Question: I am building a video classification model same as in this video: <URL>
The model predicts which sport is being shown in the video: Tennis, swimming or Boxing.
I already built my model and has a 96% accuracy.
Now, I have a sample video to test my model.
'''
from keras.models import load_model
from collections import deque
import numpy as np
import pickle
import cv2
'''
'''
model = load_model(r"C:\Users\yudishteer.c\Desktop\VideoClassification\video_classification_model\videoclassificationModel")
lb = pickle.loads(open(r"C:\Users\yudishteer.c\Desktop\VideoClassification\video_classification_model\videoclassificationBinarizer.pickle", "rb").read())
outputvideo = r"C:\Users\yudishteer.c\Desktop\VideoClassification\video_classification_model\outputvideo\demo_output.avi"
mean = np.array([123.68, 116.779, 103.939], dtype = "float32")
Queue = deque(maxlen=128)
'''
'''
capture_video=cv2.VideoCapture(r"C:\Users\yudishteer.c\Desktop\VideoClassification\video_classification_model\demo_video.mp4")
writer = None
(Width, Height) = (None, None)
while True:
(taken, frame) = capture_video.read()
if not taken:
break
if Width is None or Height is None:
(Width, Height) = frame.shape[:2]
output = frame.copy()
frame = cv2.cvtColor(frame, cv2.COLOR_BGR2RGB)
frame = cv2.resize(frame, (224,224)).astype("float32")
frame -= mean
preds = model.predict(np.expand_dims(frame, axis=0))[0]
Queue.append(preds)
results = np.array(Queue).mean(axis = 0)
i = np.argmax(results)
label = lb.classes_[i]
text = "The game is {}".format(label)
cv2.putText(output, text, (45,60), cv2.FONT_HERSHEY_SIMPLEX, 1.25, (255,0,0),5)
if writer is None:
fourcc = cv2.VideoWriter_fourcc(*'MJPG')
writer = cv2.VideoWriter('demo_output.mp4', fourcc, 10, (Width, Height), True)
writer.write(output)
cv2.imshow("In progress", output)
key = cv2.waitKey(1) & 0xFF
if key == ord("q"):
break
print("Finalizing.......")
writer.release()
capture_video.release()
# Closes all the frames
cv2.destroyAllWindows()
'''
When I run the above code, I can see it being classified correctly.
That is, the demo video(demo_video.mp4) is opened and I can see either swimming, tennis, or boxing being displayed at the top of the video depending on the sport being shown.
However, since I have a:
'writer = cv2.VideoWriter('demo_output.mp4', fourcc, 10, (Width, Height), True)'
When I open my 'demo_output.mp4' (or even 'avi'), I get:

Can someone help what is wrong?
thanks!
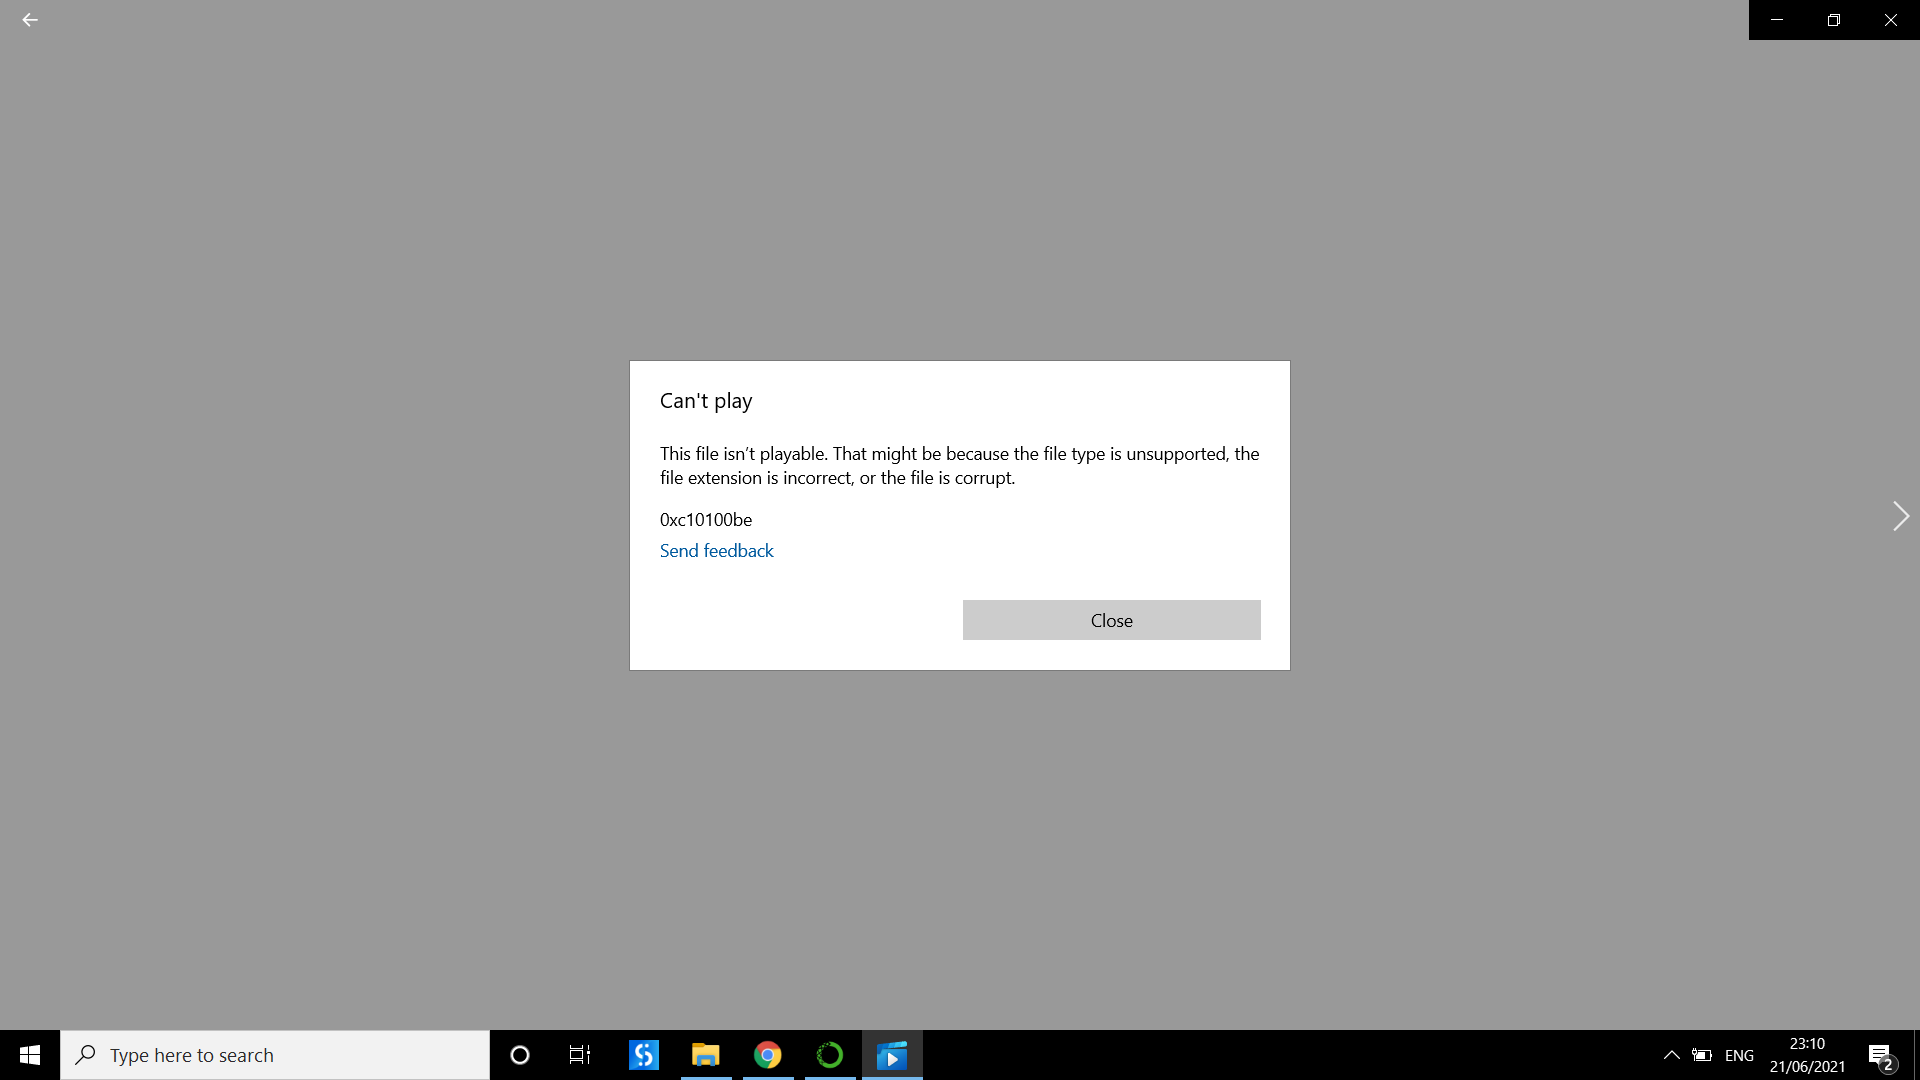
Answer: You have mixed 'Width' and 'Height'...
Instead of '(Width, Height) = frame.shape[:2]', it should be:
'''
(Height, Width) = frame.shape[:2]
'''
---
In my system, I am getting the following warning:
> OpenCV: FFMPEG: tag 0x47504a4d/'MJPG' is not supported with codec id 7 and format 'mp4 / MP4 (MPEG-4 Part 14)'
OpenCV: FFMPEG: fallback to use tag 0x7634706d/'mp4v'
The result is a black video.
One of the following combinations of codec/container works:
- ''MJPG'' FOURCC and AVI container:'''
fourcc = cv2.VideoWriter_fourcc(*'MJPG')
writer = cv2.VideoWriter('demo_output.avi', fourcc, 10, (Width, Height), True)
'''
- ''mp4v'' FOURCC and MP4 container:'''
fourcc = cv2.VideoWriter_fourcc(*'mp4v')
writer = cv2.VideoWriter('demo_output.mp4', fourcc, 10, (Width, Height), True)
'''